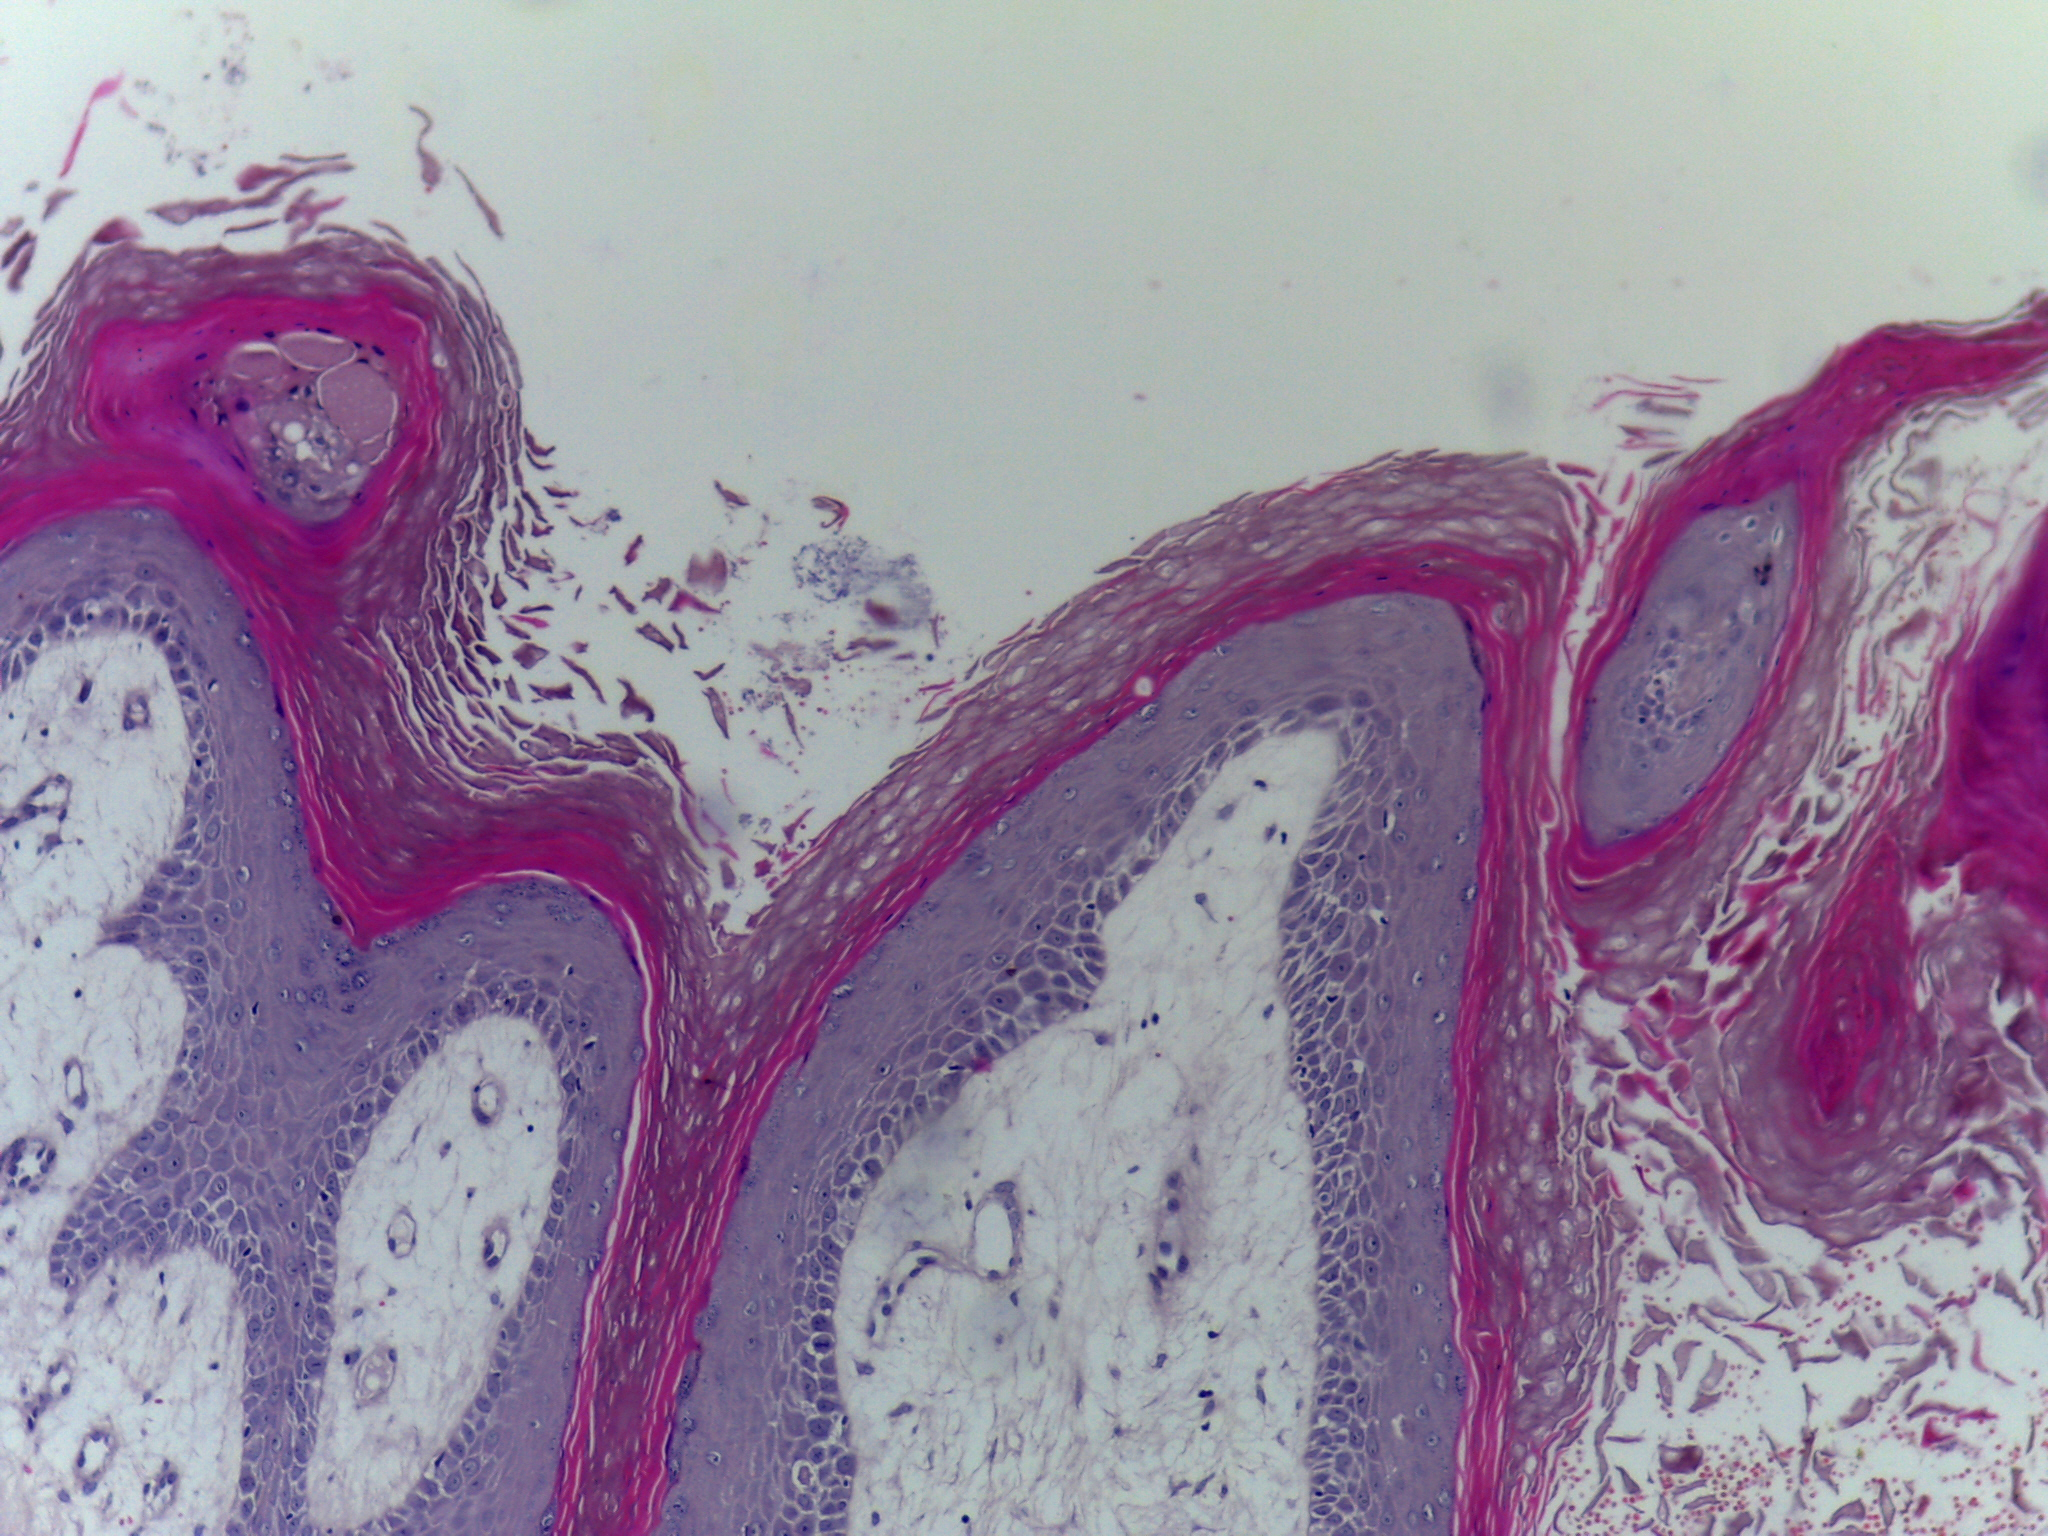
Diagnosis: OSCC